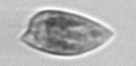
Label: Prorocentrum_dentatum